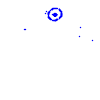
Particle: pion